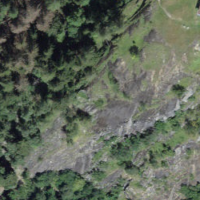
EUNIS habitat code: 31
Species observed at this site:
Coenonympha pamphilus